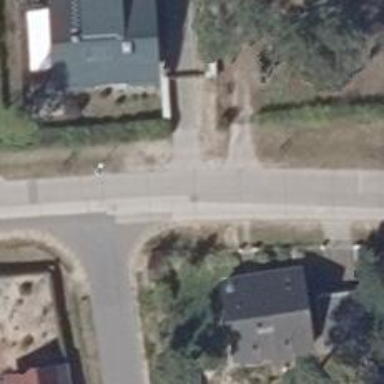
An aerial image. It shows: Residential road.